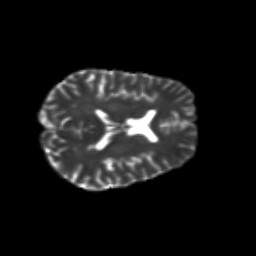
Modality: T2w
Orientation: axial
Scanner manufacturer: siemens
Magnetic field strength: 3 T
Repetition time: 9.2 s
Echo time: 0.084 s